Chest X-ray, PA view. Patient: 45 years old, sex M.
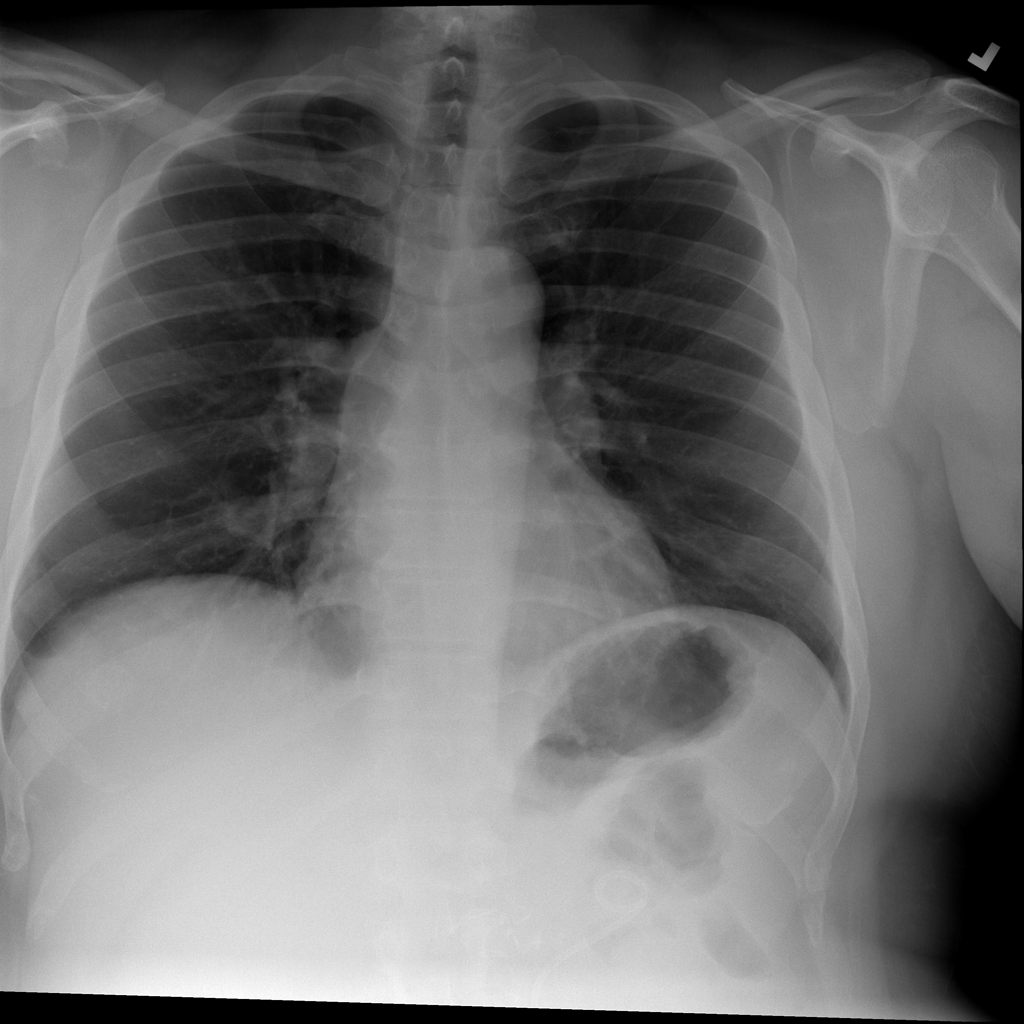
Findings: No Finding